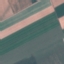
Label: AnnualCrop